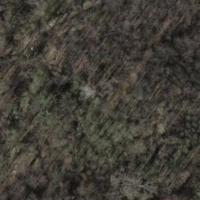
EUNIS habitat code: 53
Species observed at this site:
Acer pseudoplatanus